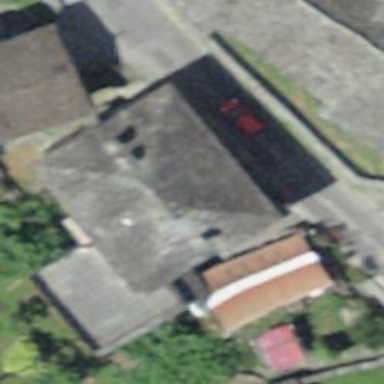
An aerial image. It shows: Restaurant building.